Question: '''
package main
func main() {
var arr [99]ListNode
for i := 0; i < 99; i++ {
var tempArr ListNode
tempArr.Val = i
arr[i] = tempArr
}
for i := 0; i < 98; i++ {
arr[i].Next = &arr[i+1]
}
}
type ListNode struct {
Val int
Next *ListNode
}
'''
I want to create a linked list with 99 elements, but it breaks every 3 node. See the image below for more information:

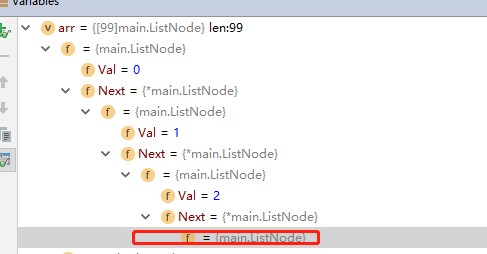
Answer: Your linked list is working fine although it's not the right way to create linked lists. The reason that you only 3 nodes is your debugger tracing limitations. I wrote a printing loop to show the values in the linked list.
'''
package main
func main() {
var arr [99]ListNode
for i := 0; i < 99; i++ {
var tempArr ListNode
tempArr.Val = i
arr[i] = tempArr
}
for i := 0; i < 98; i++ {
arr[i].Next = &arr[i+1]
}
}
type ListNode struct {
Val int
Next *ListNode
}
'''
Also I wrote another code to show how you can create linked lists in its proper way.
'''
package main
import "fmt"
func main() {
start := &ListNode{}
node := start
for i := 0; i < 100; i++ {
node.Val = i
node.Next = &ListNode{}
node = node.Next
}
for node := start; node.Next != nil; node = node.Next {
fmt.Printf("%d -> ", node.Val)
}
}
type ListNode struct {
Val int
Next *ListNode
}
'''